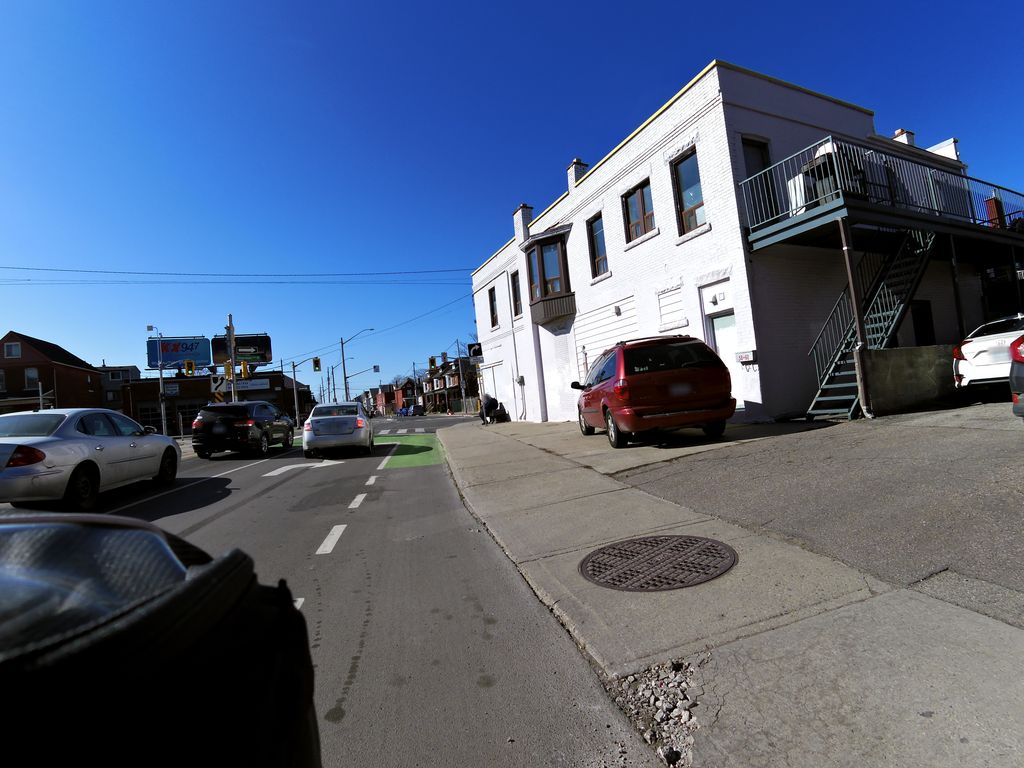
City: hamilton